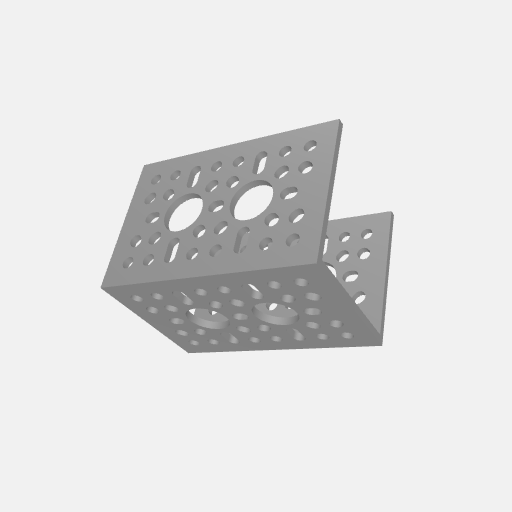
Part: UChannel2H